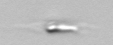
Label: flagellate_morphotype3